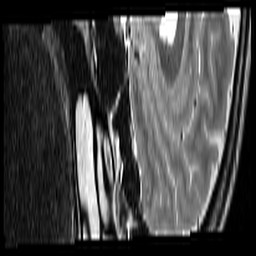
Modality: T2w
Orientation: sagittal
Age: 32
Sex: female
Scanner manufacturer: siemens
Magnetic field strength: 3 T
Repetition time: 7 s
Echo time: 0.085 s